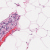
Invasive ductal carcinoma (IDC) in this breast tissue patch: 0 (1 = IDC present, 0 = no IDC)